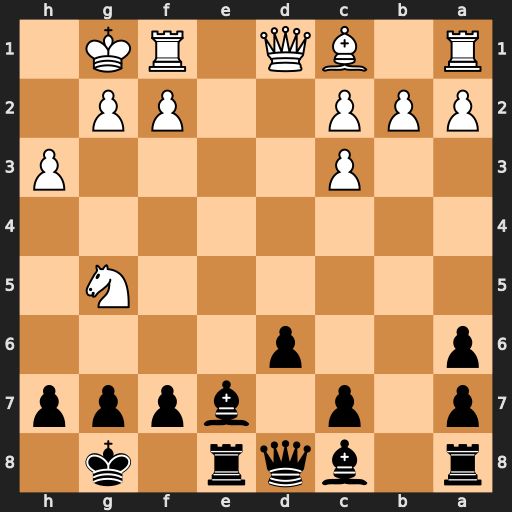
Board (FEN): r1bqr1k1/p1p1bppp/p2p4/6N1/8/2P4P/PPP2PP1/R1BQ1RK1
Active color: b
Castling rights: -
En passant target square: -
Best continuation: Bxg5 Bxg5 Qxg5